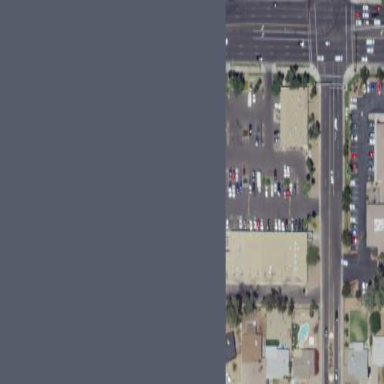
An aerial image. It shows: Retail area.